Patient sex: M
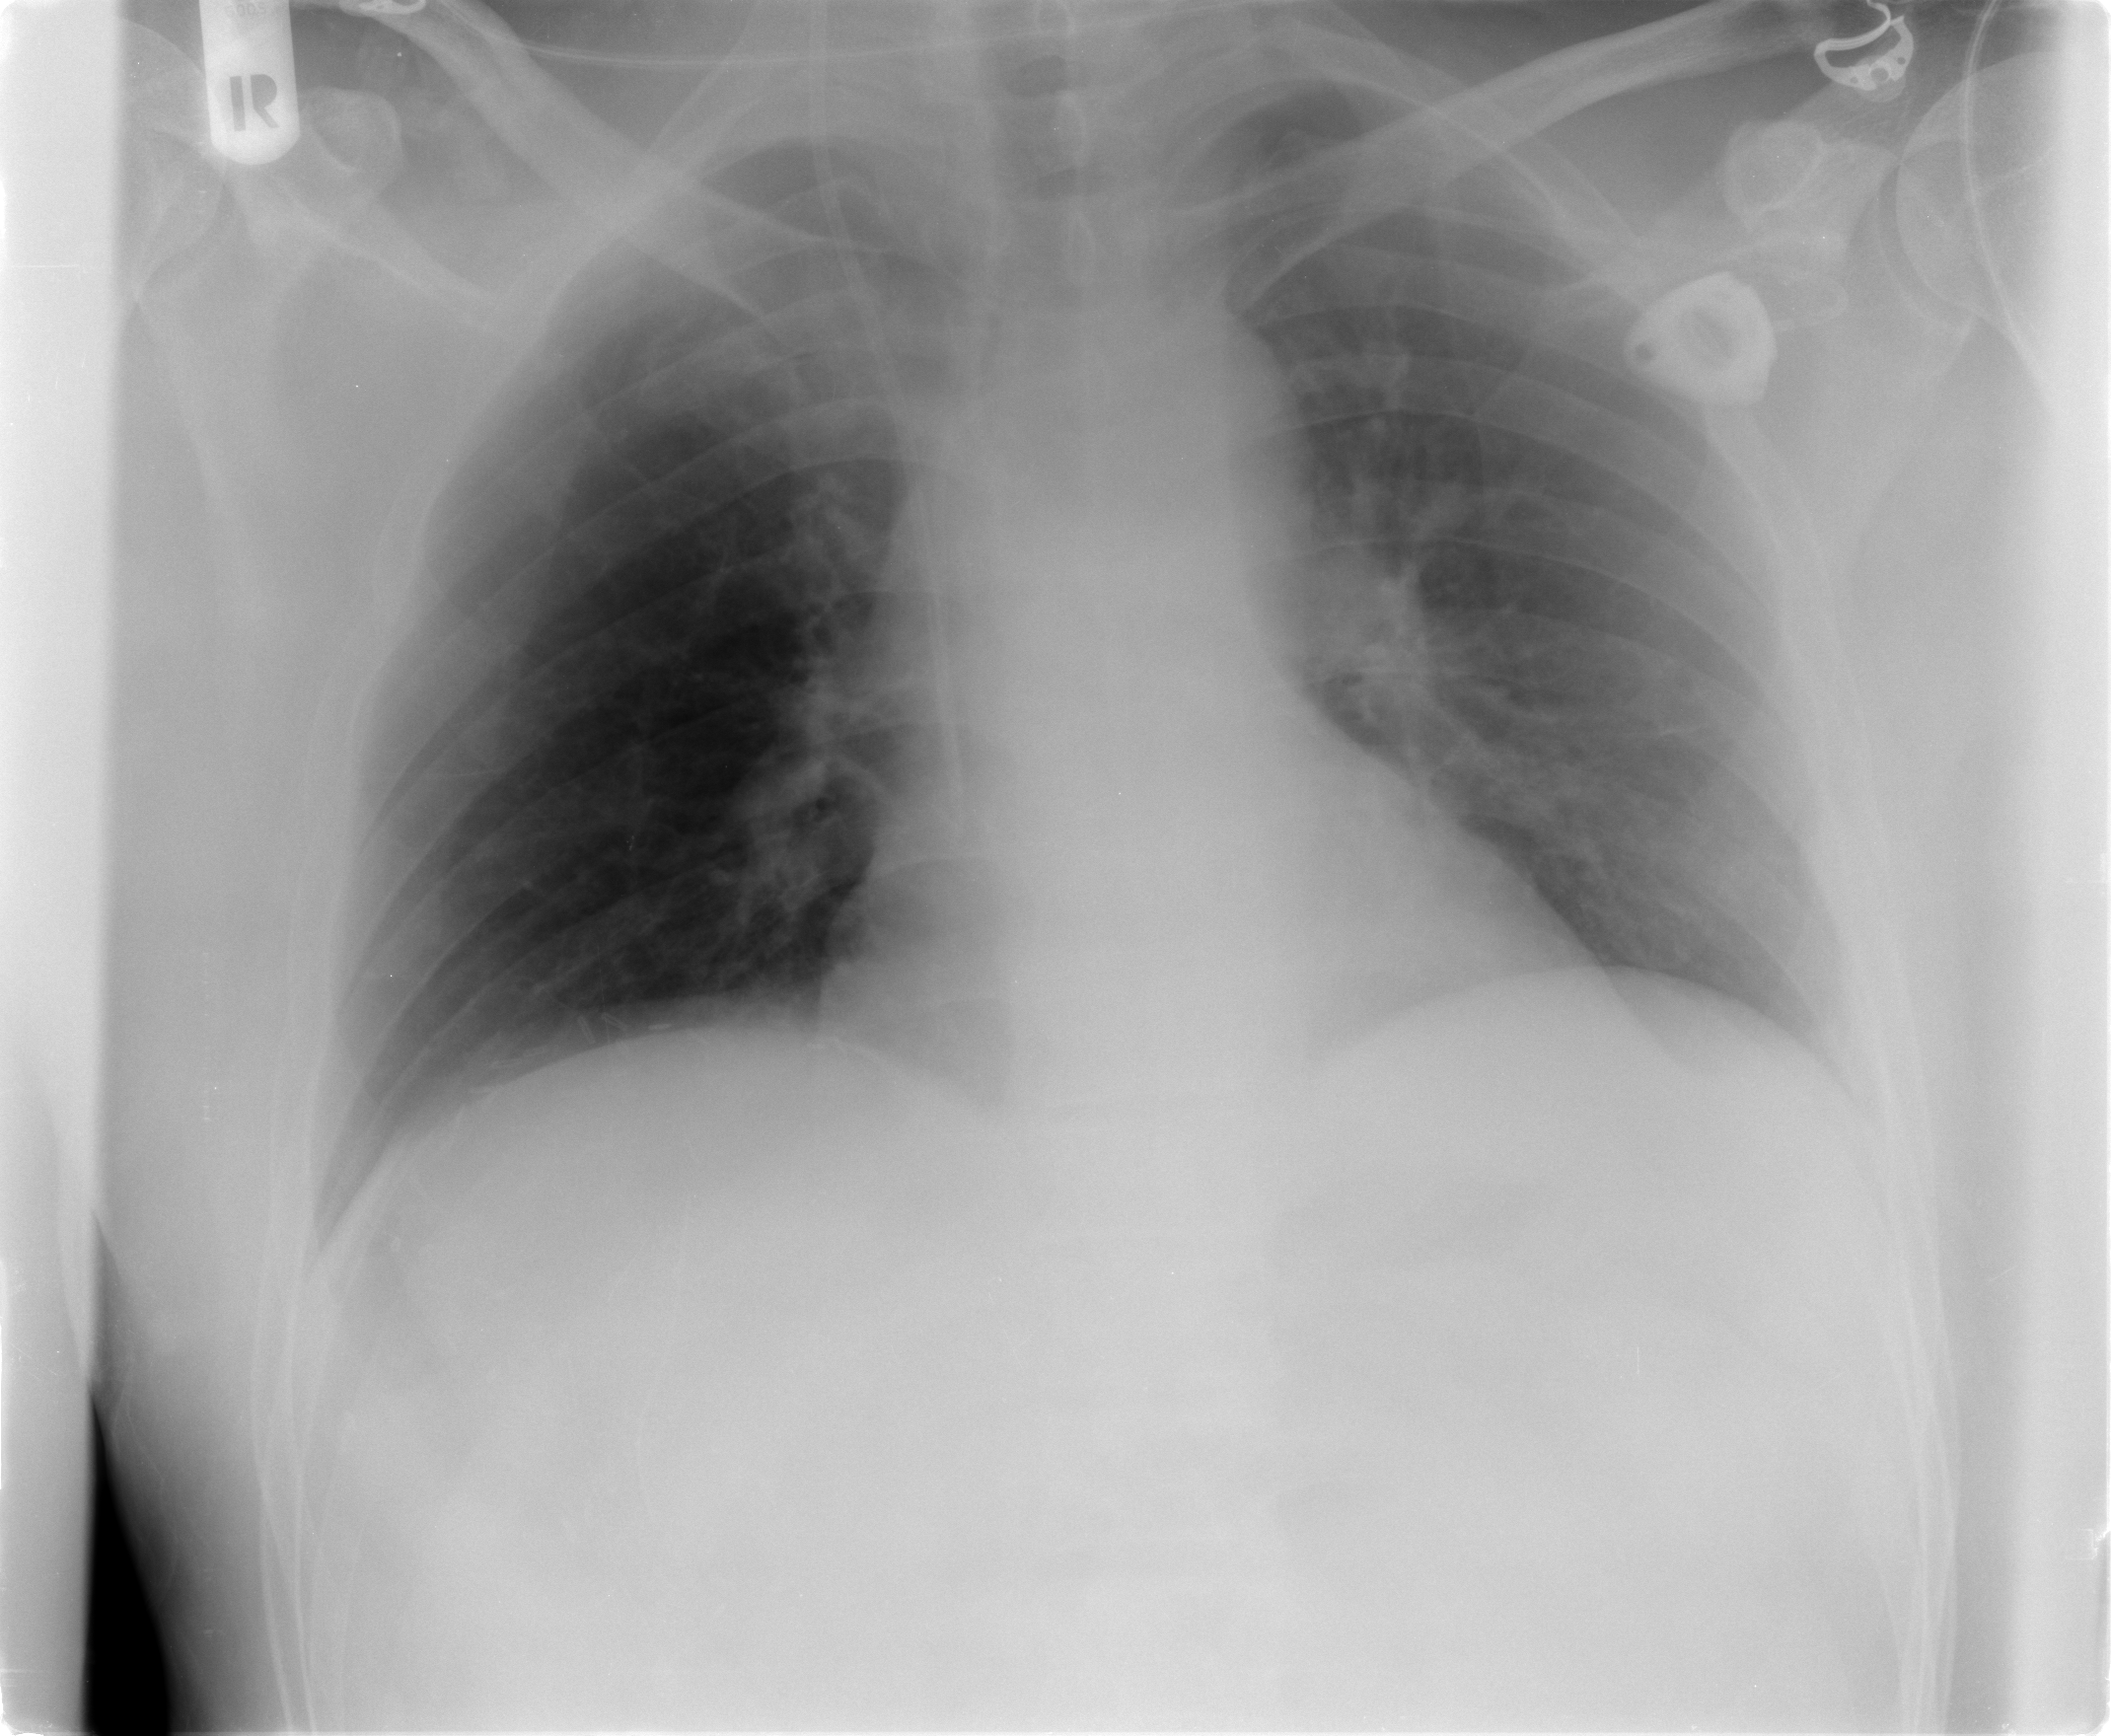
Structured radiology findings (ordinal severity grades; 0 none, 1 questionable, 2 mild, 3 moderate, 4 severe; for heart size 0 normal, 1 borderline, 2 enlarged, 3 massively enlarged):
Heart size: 0
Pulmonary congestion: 0
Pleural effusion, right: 0
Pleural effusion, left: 0
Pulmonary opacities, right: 0
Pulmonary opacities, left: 0
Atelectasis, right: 0
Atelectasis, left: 2